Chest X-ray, AP view. Patient: 55 years old, sex M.
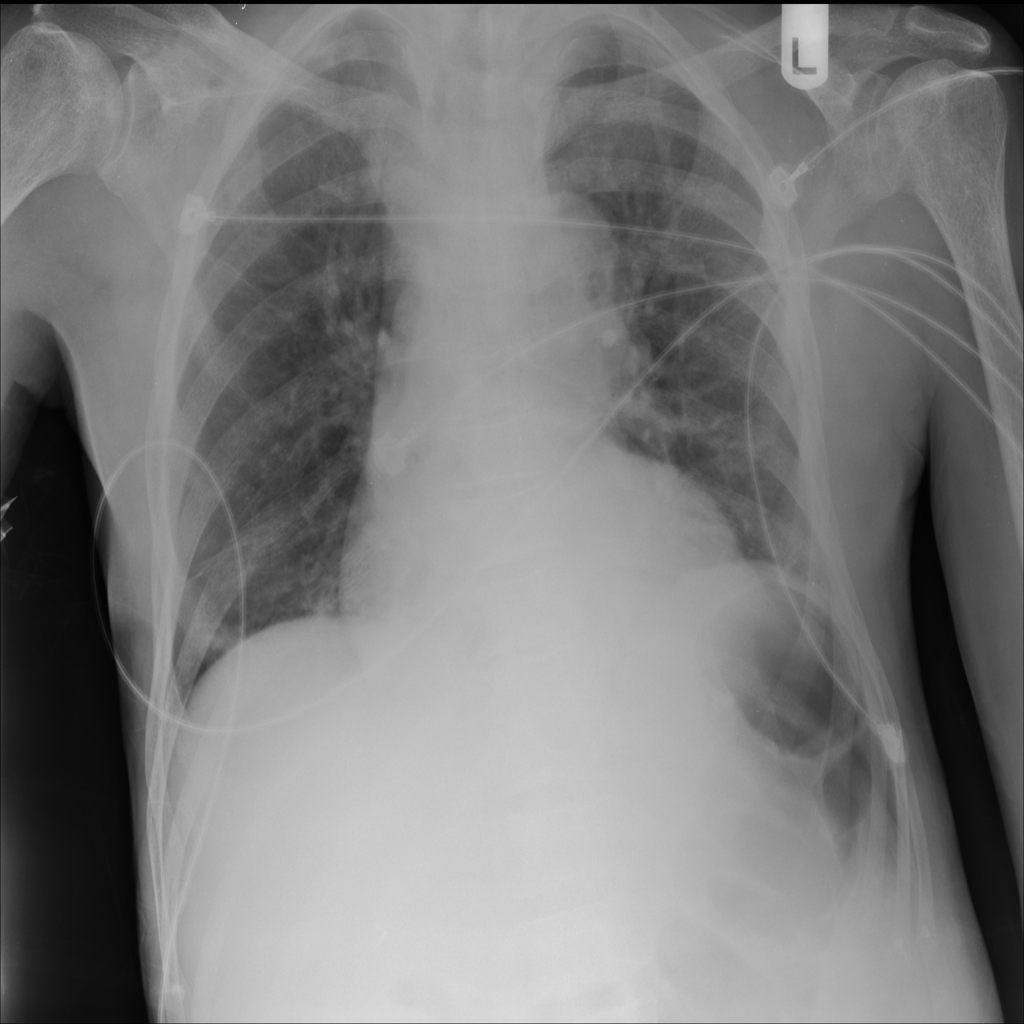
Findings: No Finding